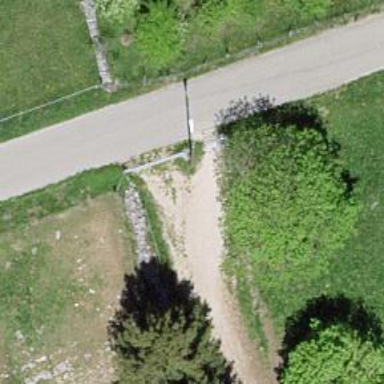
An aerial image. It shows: Gate.